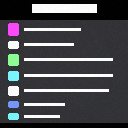
Screen state: on